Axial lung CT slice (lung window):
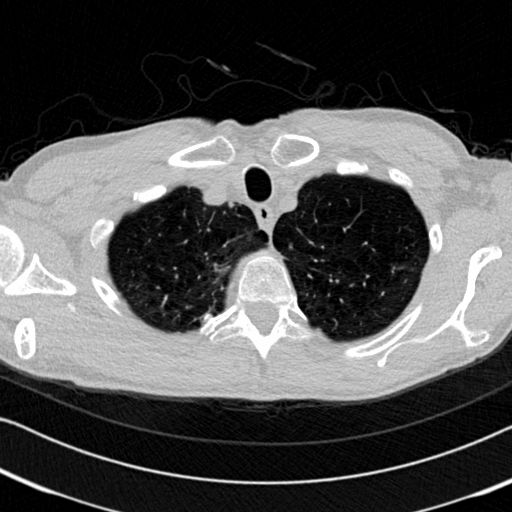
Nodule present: yes
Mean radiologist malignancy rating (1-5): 1